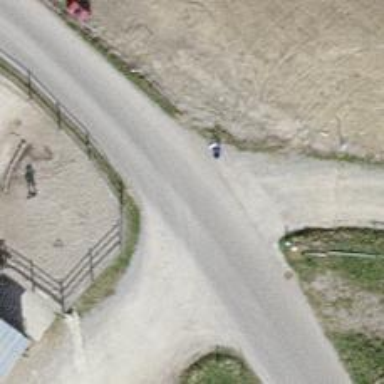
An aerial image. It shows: Unclassified road with asphalt surface.